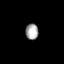
Tissue: prostate
Cell type: Fibroblasts
Senescence score: 0.7155
Nuclear area (px): 200
Mean DAPI intensity: 167.12